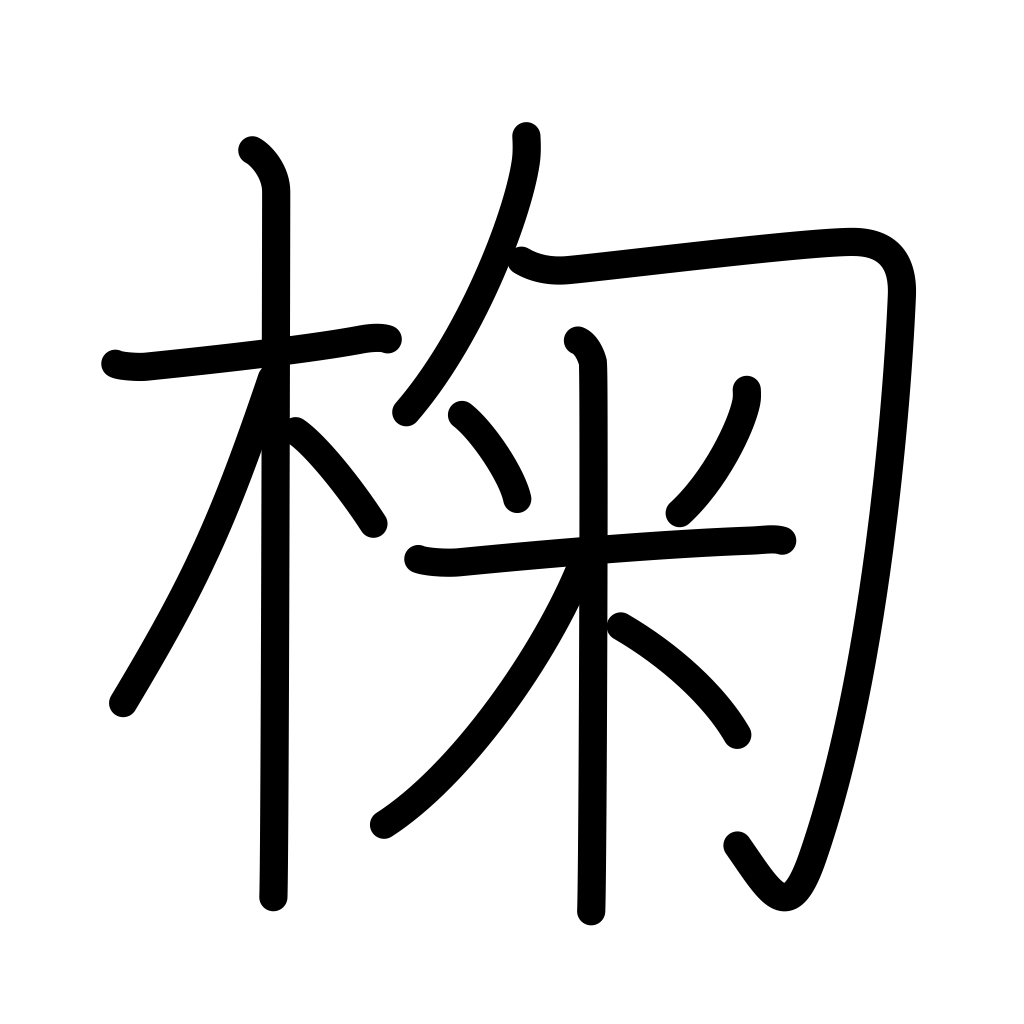
Meaning: oak